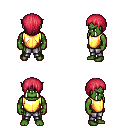
a pixel art fantasy rpg character, male body template, orc, green skin, gold chest armor, metal pants, ruby red plain hairstyle, four views (front, back, left, right), 2x2 character sprite sheet, small pixel art, hard edges, no anti-aliasing